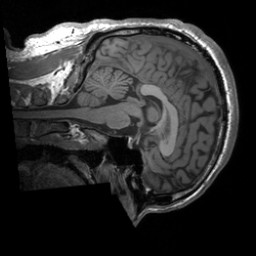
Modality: T1w
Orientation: sagittal
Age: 28
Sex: male
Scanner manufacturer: siemens
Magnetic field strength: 3 T
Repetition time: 1.9 s
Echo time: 0.00252 s